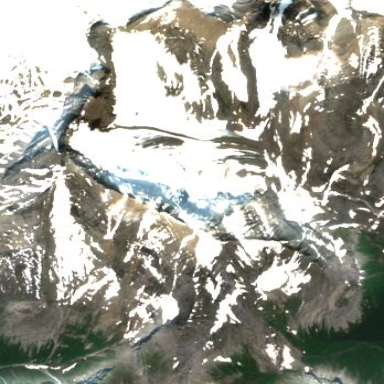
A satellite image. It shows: Stunning view of glacier.